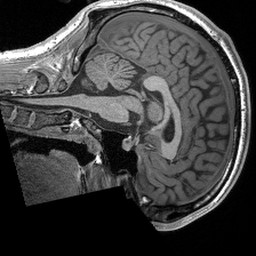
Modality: T1w
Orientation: sagittal
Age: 21
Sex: male
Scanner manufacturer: siemens
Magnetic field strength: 3 T
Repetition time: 2.4 s
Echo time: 0.00191 s